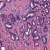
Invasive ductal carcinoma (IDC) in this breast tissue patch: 1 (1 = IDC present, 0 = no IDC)